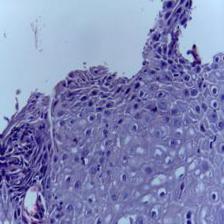
Diagnosis: OSCC